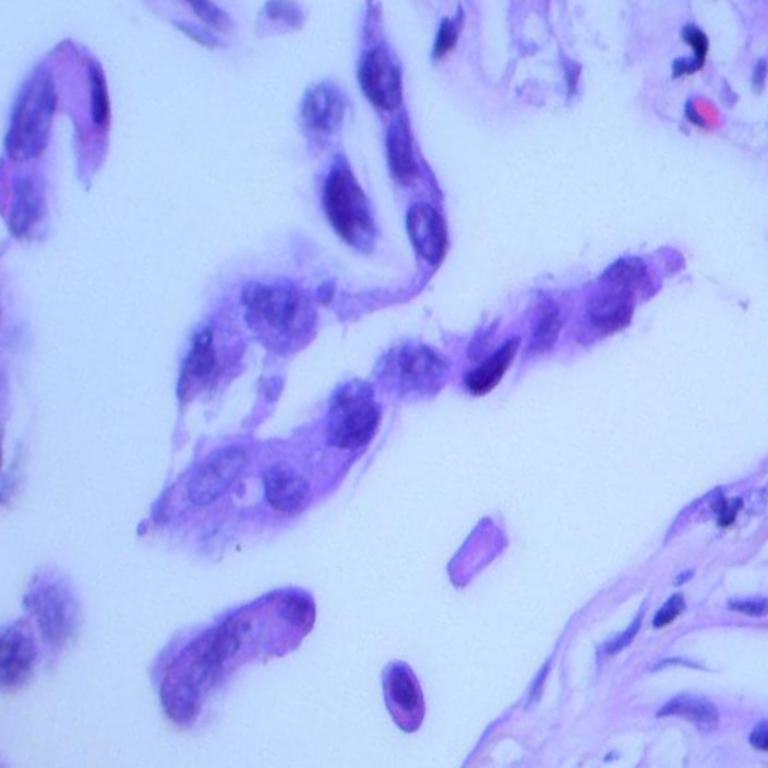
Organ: lung
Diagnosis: adenocarcinomas